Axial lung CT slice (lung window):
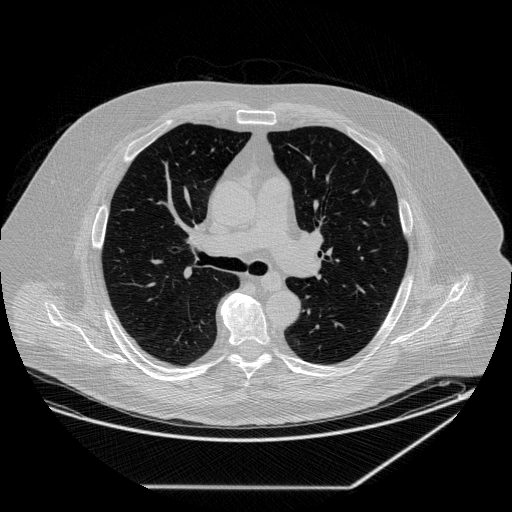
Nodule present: no